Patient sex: M
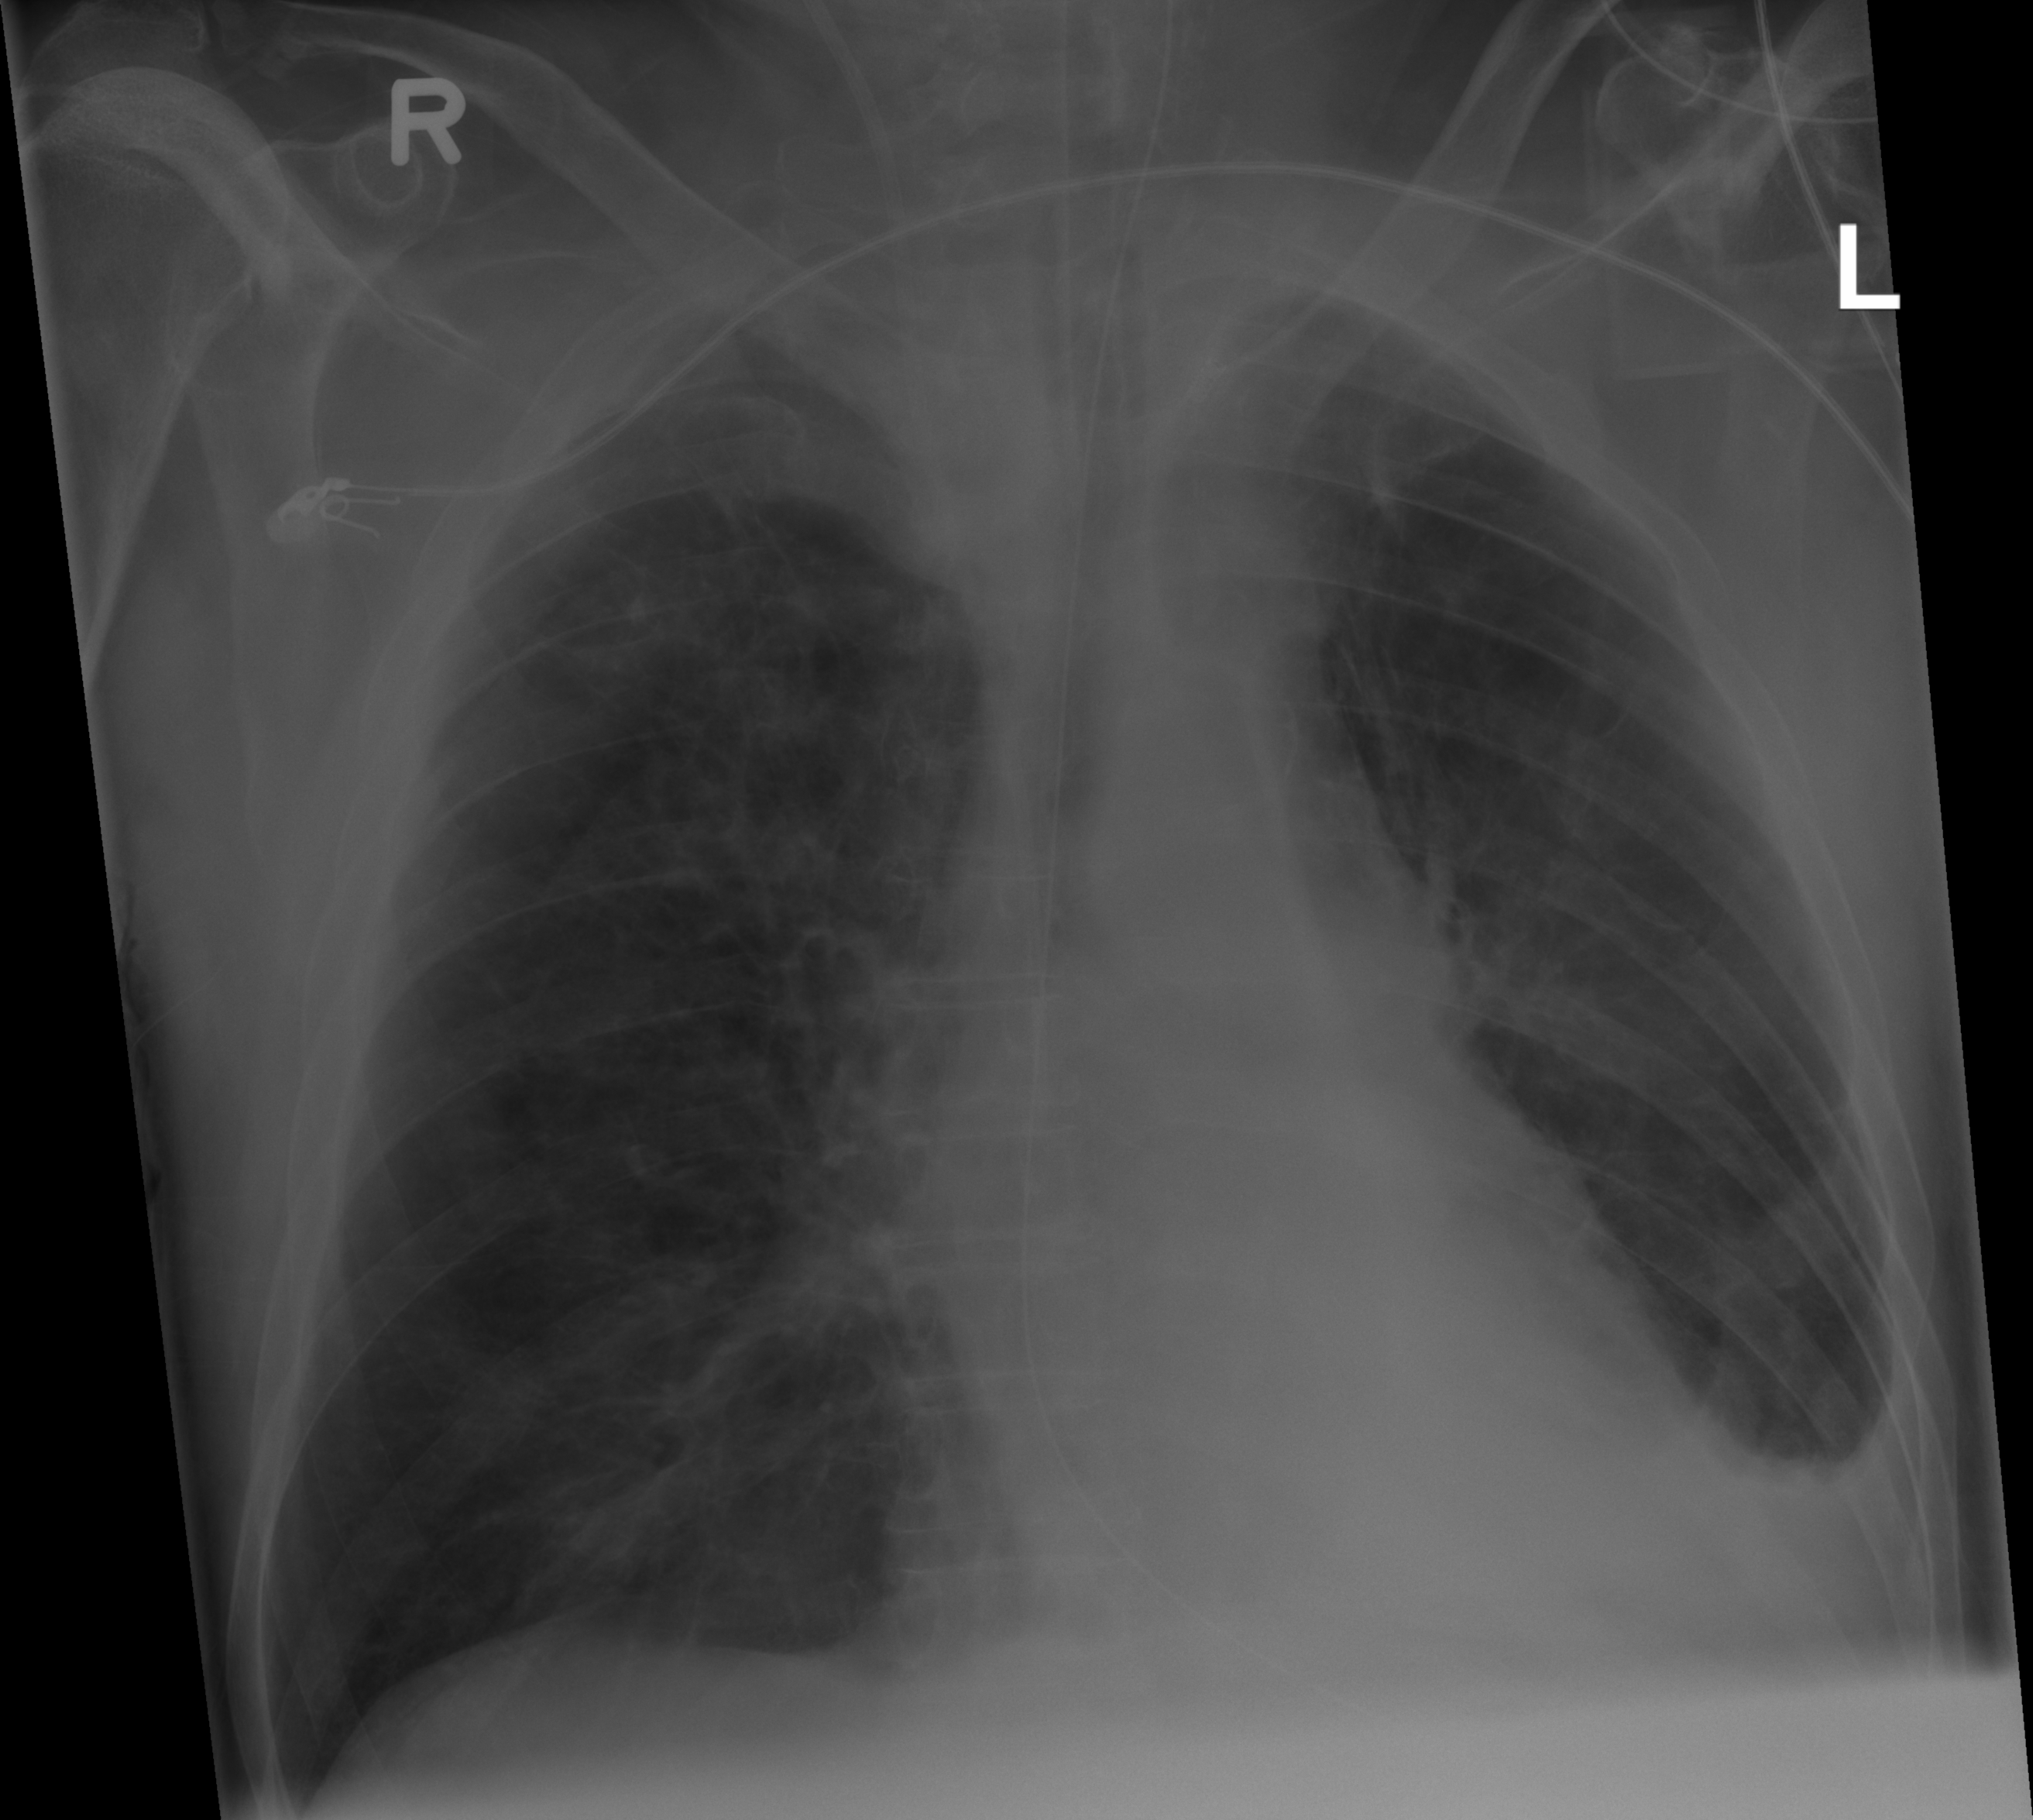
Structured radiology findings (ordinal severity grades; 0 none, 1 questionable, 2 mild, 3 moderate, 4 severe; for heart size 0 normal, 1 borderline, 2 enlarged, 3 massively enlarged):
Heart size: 0
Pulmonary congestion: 0
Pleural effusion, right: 0
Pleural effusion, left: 2
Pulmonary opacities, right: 0
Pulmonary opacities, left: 0
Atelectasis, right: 0
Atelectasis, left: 0